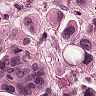
Metastatic tissue present: yes